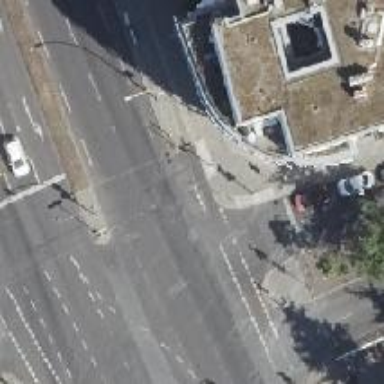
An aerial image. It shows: Secondary road with asphalt surface.